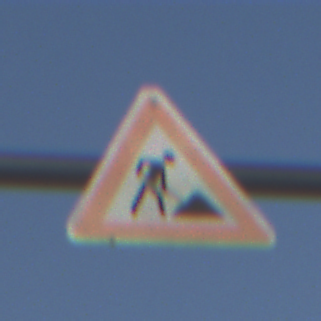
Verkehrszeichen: Arbeitsstelle
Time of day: SunriseSunset
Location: Outdoor (Urban)
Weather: Clear
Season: NotSpecified
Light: Natural